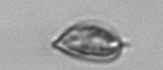
Label: Prorocentrum_triestinum